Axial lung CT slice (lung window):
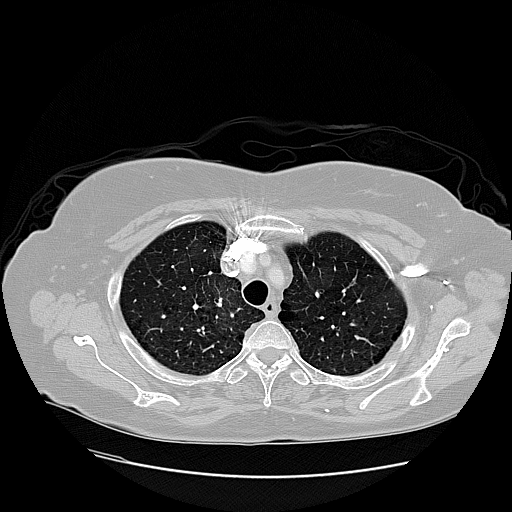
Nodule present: no